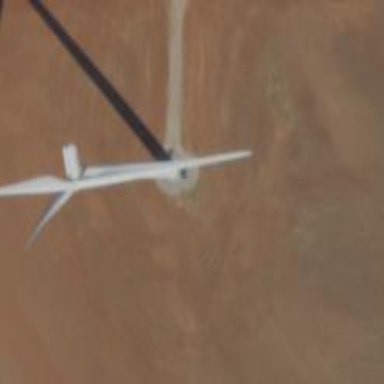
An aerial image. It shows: Wind turbine generator harnessing power from the wind.